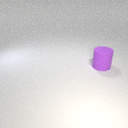
large purple rubber cylinder